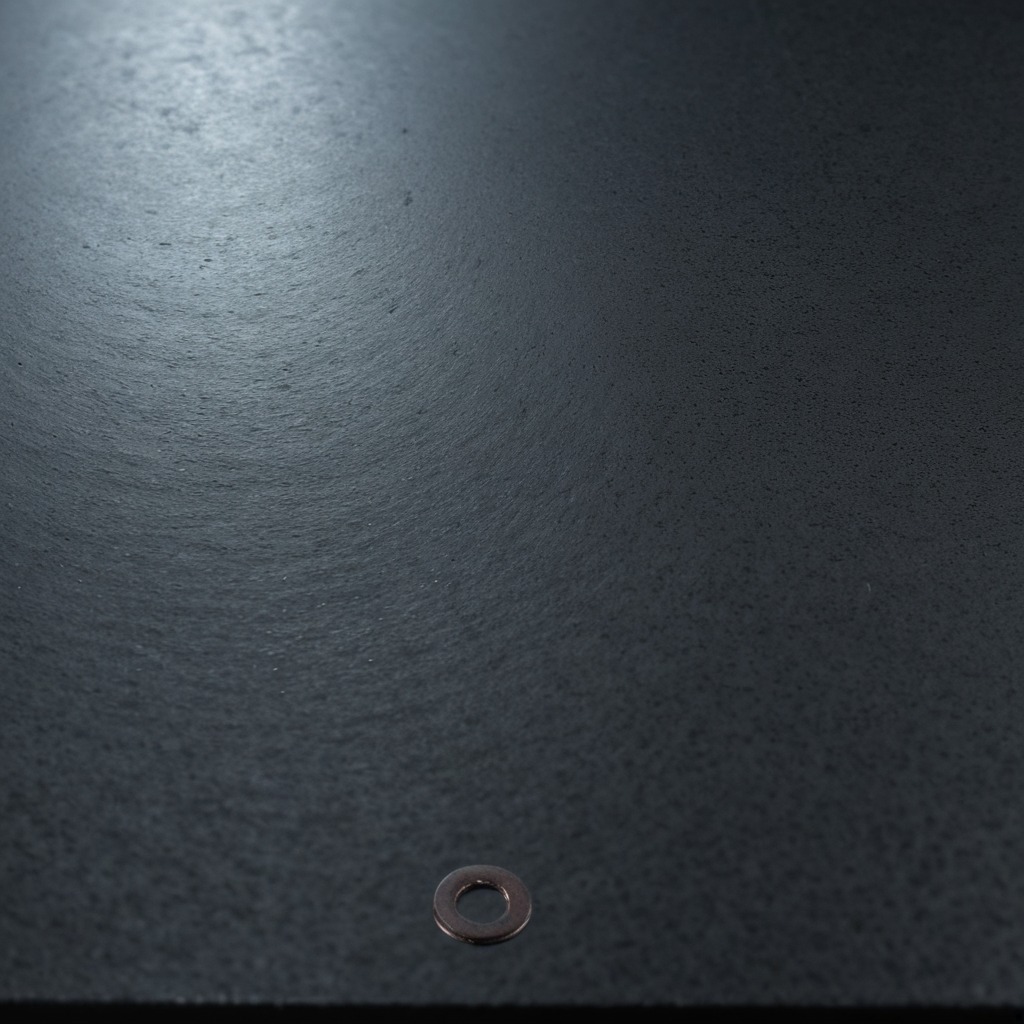
A flat metal washer is lying on the clean granite table inside a workshop at night dim ambient light soft shadows worn but